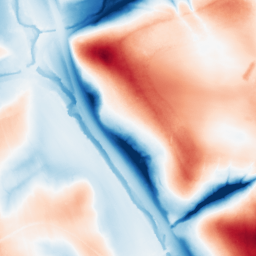
Category: edge_preserving
Decomposition family: guided
Decomposition parameters: radius: 32
eps: 1
Upsampling method: sinc_blackman
Upsampling parameters: scale: 2
kernel_size: 8
Upsampling scale: 2